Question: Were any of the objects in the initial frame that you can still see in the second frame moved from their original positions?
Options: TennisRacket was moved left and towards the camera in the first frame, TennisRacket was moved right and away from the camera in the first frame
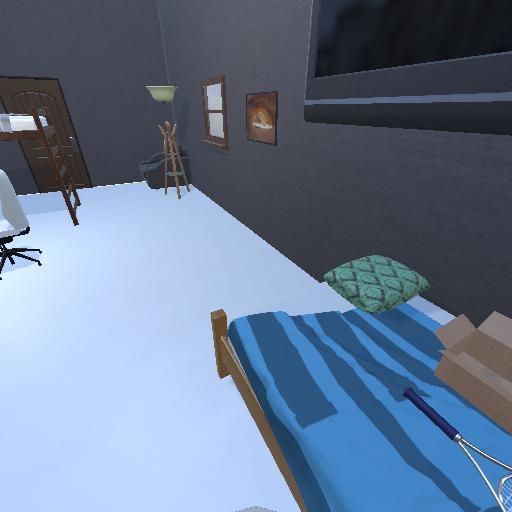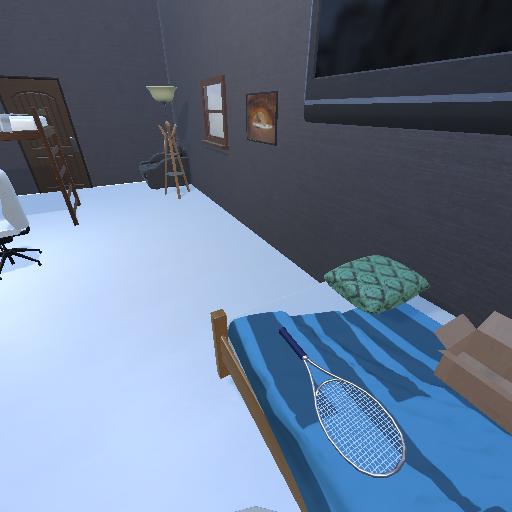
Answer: TennisRacket was moved left and towards the camera in the first frame